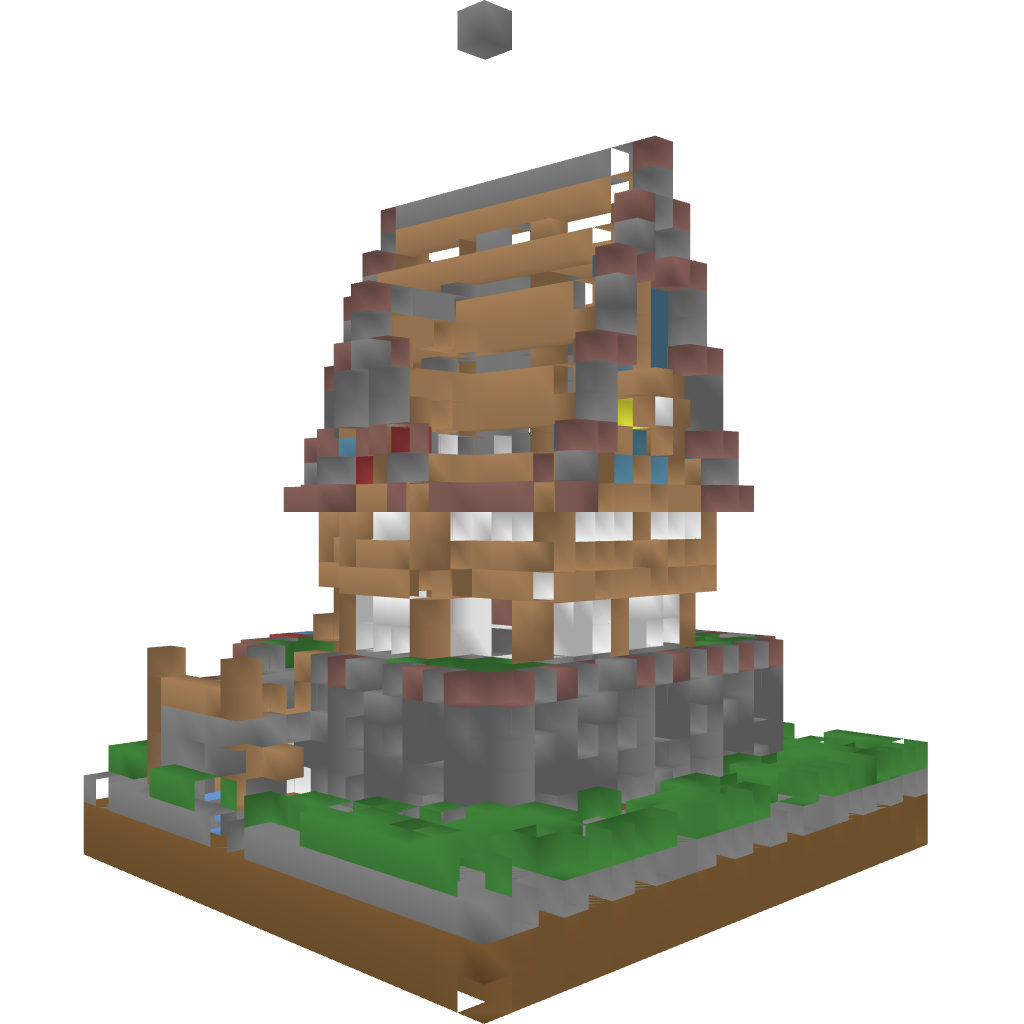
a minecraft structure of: Blue Wolf Inn high quality a lot of earth